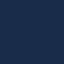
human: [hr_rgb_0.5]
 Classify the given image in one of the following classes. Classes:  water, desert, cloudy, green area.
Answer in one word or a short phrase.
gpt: water